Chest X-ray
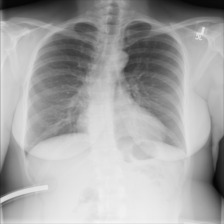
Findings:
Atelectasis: negative
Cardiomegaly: negative
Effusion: negative
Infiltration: negative
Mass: negative
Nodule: negative
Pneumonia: negative
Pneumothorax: negative
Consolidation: negative
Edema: negative
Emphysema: negative
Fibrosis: negative
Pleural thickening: negative
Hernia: negative